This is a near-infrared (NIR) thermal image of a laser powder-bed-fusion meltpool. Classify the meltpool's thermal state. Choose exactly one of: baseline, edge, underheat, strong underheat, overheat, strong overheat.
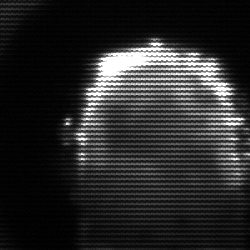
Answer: baseline